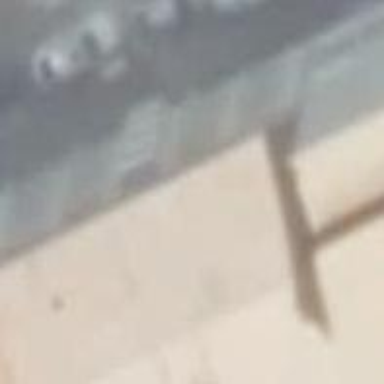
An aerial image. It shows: Part of building.